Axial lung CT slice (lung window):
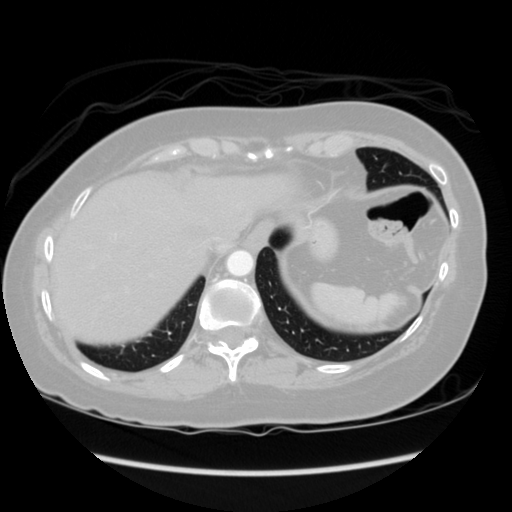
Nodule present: no